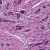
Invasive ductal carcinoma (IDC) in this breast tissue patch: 1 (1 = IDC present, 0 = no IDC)